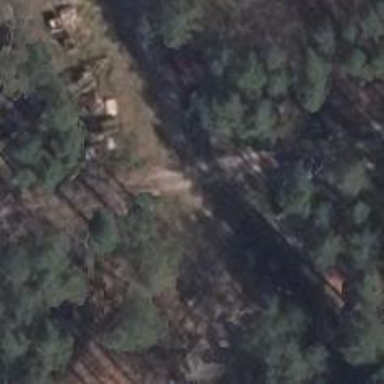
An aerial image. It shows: Track road with grade4 tracktype.